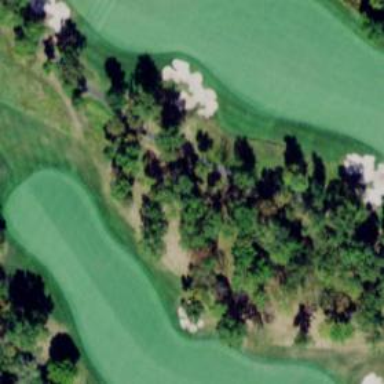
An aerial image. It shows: Area with grass used as rough in golf course.